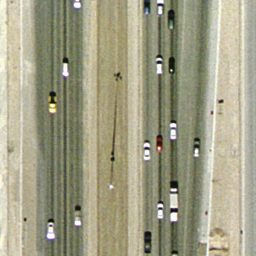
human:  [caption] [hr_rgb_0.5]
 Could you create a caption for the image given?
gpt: Two straight freeways closed to each other .

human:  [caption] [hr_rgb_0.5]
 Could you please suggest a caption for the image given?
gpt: There are two straight freeways closed together .

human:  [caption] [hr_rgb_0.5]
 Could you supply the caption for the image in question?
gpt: There are two straight freeways with some cars on the roads .

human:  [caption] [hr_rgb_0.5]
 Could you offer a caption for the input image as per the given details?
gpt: Two straight freeways with some cars on them .

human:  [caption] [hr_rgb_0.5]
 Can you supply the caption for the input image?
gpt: Two straight freeways closed to each other with some cars on them .